Field crop: maize
Growth stage: 1
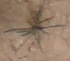
Species: lolium